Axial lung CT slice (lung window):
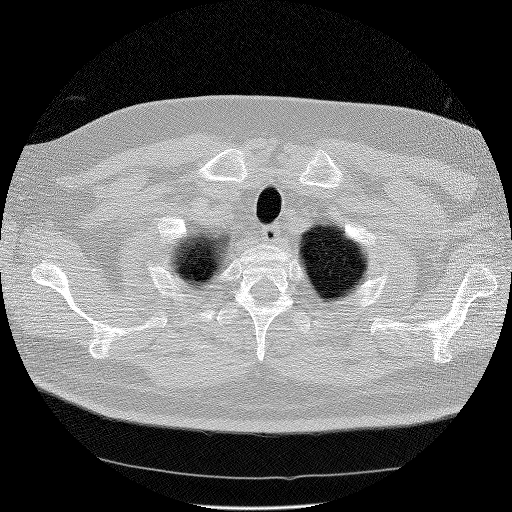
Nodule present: no